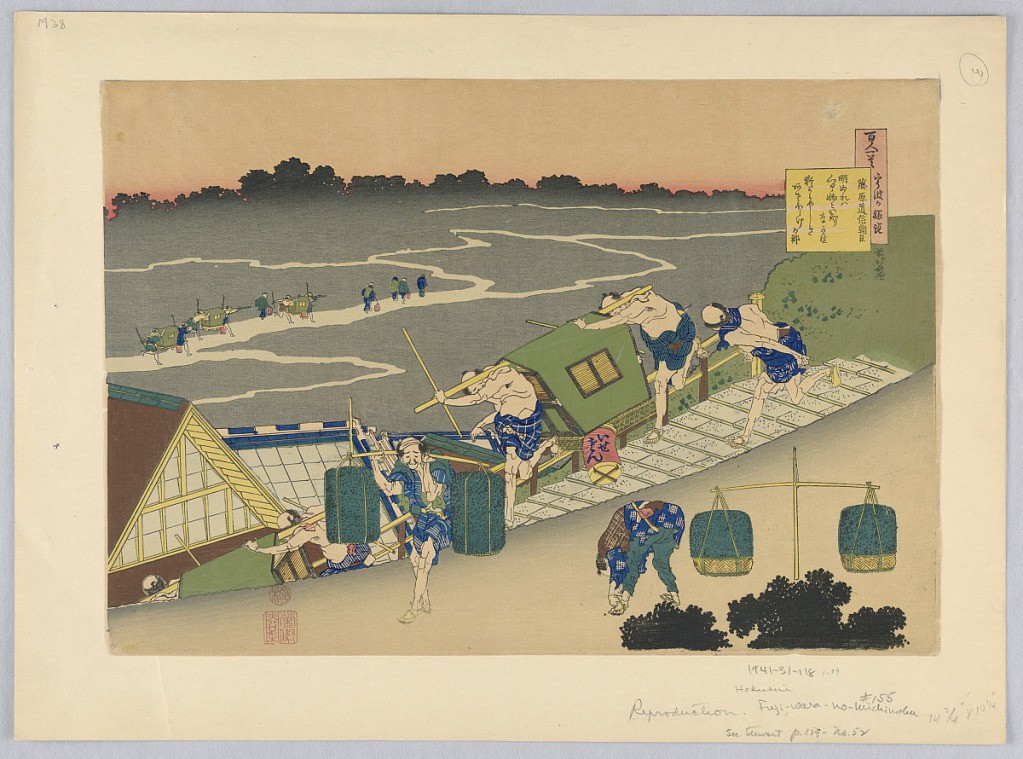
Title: “The Poem of Fujiwara no Michinobu Ason” from the series The Hundred Poems Explained by the Nurse (Hyaku’nin Isshu Uba-ga-Etoki)
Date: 1839
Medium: Woodblock print in colored ink on paper
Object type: Print
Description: Travelers setting out at the first blush of dawn shows pairs of men running with heavy cargo balancing on their shoulders — two sets in the foreground alternate between men who are carrying bails of round sacks. Shown in the bottom right corner is a man bent over to fix his sandal with his heavy load resting on the side. The background shows a trail of workers running further in the distance. In front of them is a slower group of people hunched over as they walk towards the rising sun. Throughout the landscape are meandering trails and the silhouette of a forest just beyond the horizon.